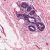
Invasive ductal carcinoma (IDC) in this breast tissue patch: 0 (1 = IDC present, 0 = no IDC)